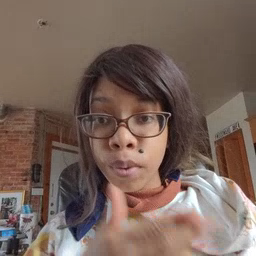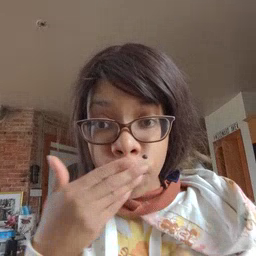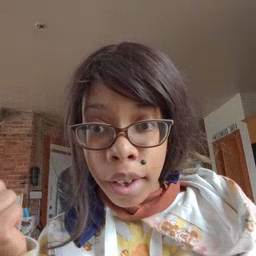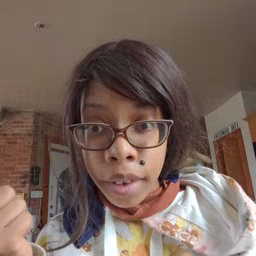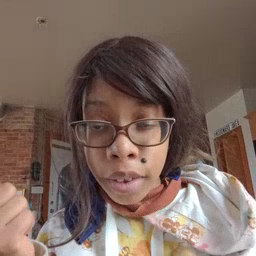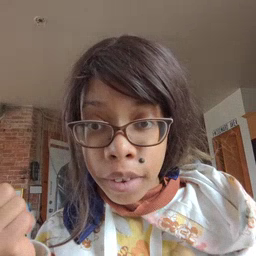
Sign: better